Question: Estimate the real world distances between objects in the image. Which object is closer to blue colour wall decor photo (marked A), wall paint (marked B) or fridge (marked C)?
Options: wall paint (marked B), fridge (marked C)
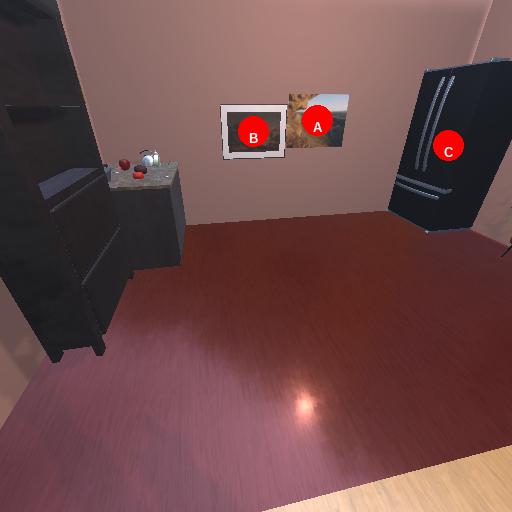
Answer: wall paint (marked B)